Question: im trying to merge two arrays with omitting duplicated values and return it as a JSON with Slim framework. I do following code, but in result I get 'unique' property of a JSON as object - not as an array. I don't know why does it happen, and I'd like to avoid it. How can I do it?
My code:
'''
$galleries = array_map(function($element){return $element->path;}, $galleries);
$folders = array_filter(glob('../galleries/*'), 'is_dir');
function transformElems($elem){
return substr($elem,3);
}
$folders = array_map("transformElems", $folders);
$merged = array_merge($galleries,$folders);
$unique = array_unique($merged);
$response = array(
'folders' => $dirs,
'galleries' => $galleries,
'merged' => $merged,
'unique' => $unique);
echo json_encode($response);
'''
An as a JSON response I get:
'''
{
folders: [] //array
galleries: [] //array
merged: [] //array
unique: {} //object but should be an array
}
'''

It seems that 'array_unique' returns something strange, but what's the reason?
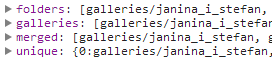
Answer: 'array_unique' removes values from the array that are duplicates, but the array keys are preserved.
So an array like this:
'''
array(1,2,2,3)
'''
will get filtered to be this
'''
array(1,2,3)
'''
but the value "3" will keep his key of "3", so the resulting array really is
'''
array(0 => 1, 1 => 2, 3 => 3)
'''
And 'json_encode' is not able to encode these values into a JSON array because the keys are not starting from zero without holes. The only generic way to be able to restore that array is to use a JSON object for it.
If you want to always emit a JSON array, you have to renumber the array keys. One way would be to merge the array with an empty one:
'''
$nonunique = array(1,2,2,3);
$unique = array_unique($nonunique);
$renumbered = array_merge($unique, array());
json_encode($renumbered);
'''
Another way to accomplish that would be letting array_values create a new consecutively-indexed array for you:
'''
$nonunique = array(1,2,2,3);
$renumbered = array_values(array_unique($nonunique));
json_encode($renumbered);
'''